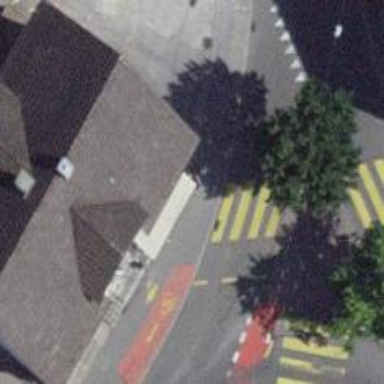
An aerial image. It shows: Kerb barrier.